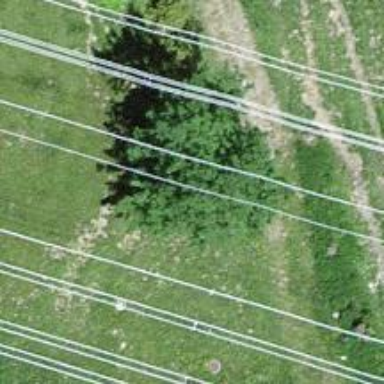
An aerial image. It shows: Single tag "natural: tree."